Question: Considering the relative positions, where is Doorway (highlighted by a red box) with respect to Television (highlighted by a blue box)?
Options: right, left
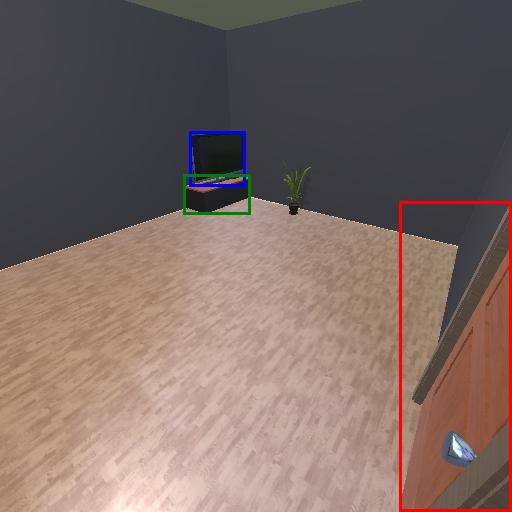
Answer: right